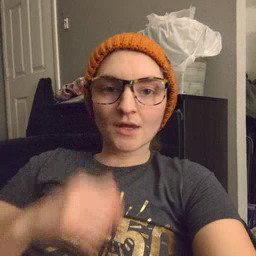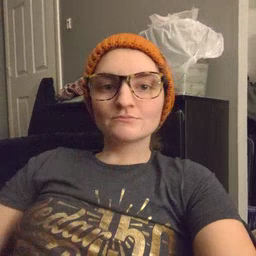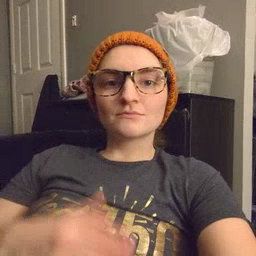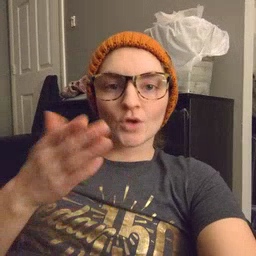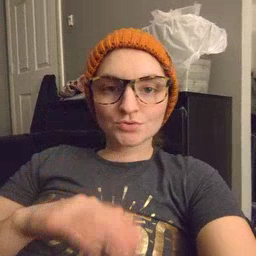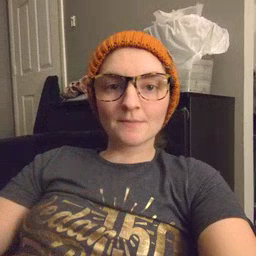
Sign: on